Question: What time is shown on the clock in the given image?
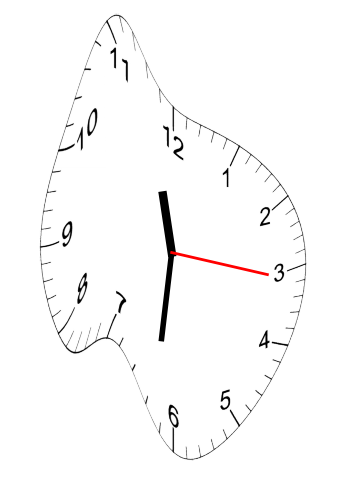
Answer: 11:31:16